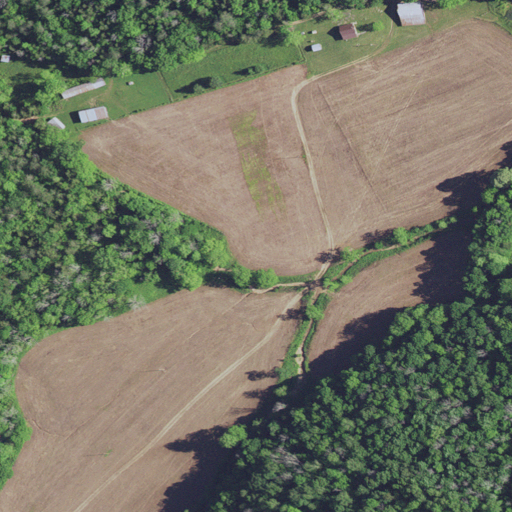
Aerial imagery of valley in Kentucky named Irvine Hollow containing cultivated crops, mixed forest, deciduous forest, pasture, and open development